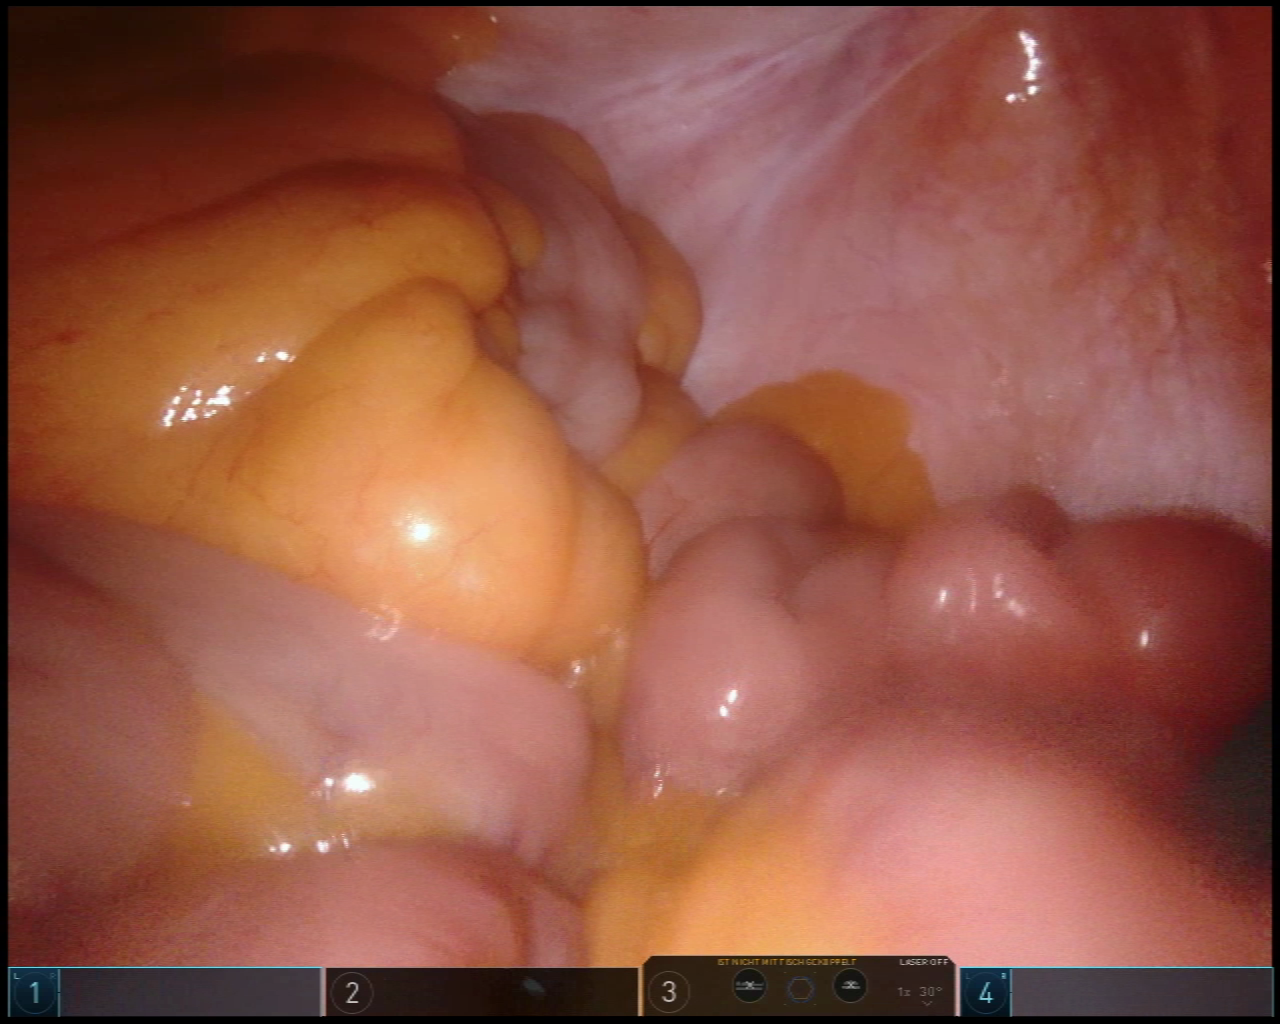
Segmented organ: small_intestine
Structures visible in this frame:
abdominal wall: yes
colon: yes
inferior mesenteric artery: no
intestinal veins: no
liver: no
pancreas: no
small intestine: yes
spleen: no
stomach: no
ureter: no
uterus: no
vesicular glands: no